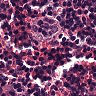
Metastatic tissue present: no